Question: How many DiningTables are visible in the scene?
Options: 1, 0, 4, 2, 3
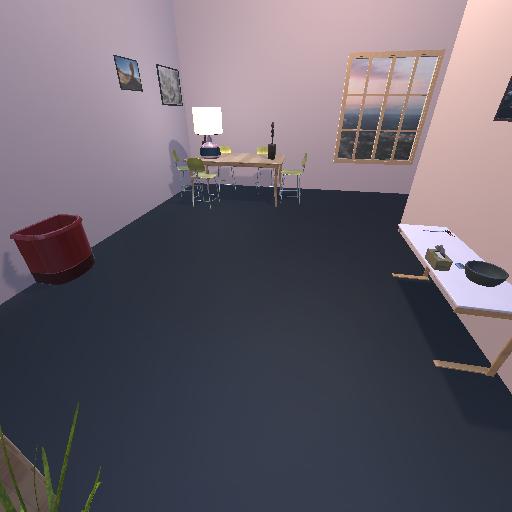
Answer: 1